Question:  I have implemented JTCalendar view to get both month and week view but in week view,i need to get two week view .Suggest me coding.
JTCalendar code:
'''
CGFloat x = 0;
CGFloat width = self.frame.size.width / 7.;
'''
> CGFloat height = self.frame.size.height;
'''
if(self.calendarManager.calendarAppearance.readFromRightToLeft)
{
for(UIView *view in [[self.subviews reverseObjectEnumerator] allObjects])
{
view.frame = CGRectMake(x, 0, width, height);
x = CGRectGetMaxX(view.frame);
}
}
else{
for(UIView *view in self.subviews)
{
view.frame = CGRectMake(x, 0, width, height);
x = CGRectGetMaxX(view.frame);
}
}
[super layoutSubviews];
'''
#//weeksToDisplay
> -
'''
{
CGFloat weeksToDisplay;
if(cacheLastWeekMode)
{
weeksToDisplay = 1 ;
}
else{
weeksToDisplay = (CGFloat)(WEEKS_TO_DISPLAY + 1); // + 1 for weekDays
}
CGFloat y = 0;
CGFloat width = self.frame.size.width;
CGFloat height = self.frame.size.height / weeksToDisplay;
for(int i = 0; i < self.subviews.count; ++i){
UIView *view = self.subviews[i];
view.frame = CGRectMake(0, y, width, height);
y = CGRectGetMaxY(view.frame);
if(cacheLastWeekMode && i == weeksToDisplay + 1){
height = 0.;
}
}
}
'''
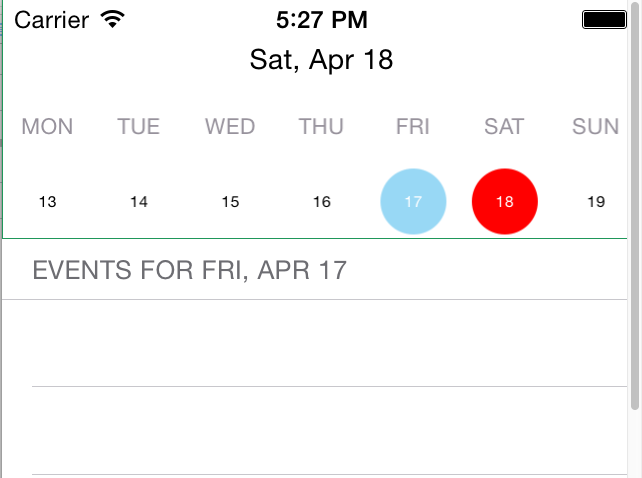
Answer: In MonthView Change Weeks to display as 3
also do this comment the following code in delegate method setBeginingofmonth
'''
for(JTCalendarWeekView *view in weeksViews)
{
view.currentMonthIndex = currentMonthIndex;
[view setBeginningOfWeek:currentDate];
NSDateComponents *dayComponent = [NSDateComponents new];
dayComponent.day = 7;
currentDate = [calendar dateByAddingComponents:dayComponent toDate:currentDate options:0];
// Doesn't need to do other weeks
// if(self.calendarManager.calendarAppearance.isWeekMode)
// {
// break;
// }
}
'''
in JTCalendar updatePage method change 7 to 14 as below
'''
if(!self.calendarAppearance.isWeekMode)
{
dayComponent.month = currentPage - (NUMBER_PAGES_LOADED / 2);
}
else
{
//to show next starting week for two weeks mode put 14
dayComponent.day = 14 * (currentPage - (NUMBER_PAGES_LOADED / 2));
}
'''